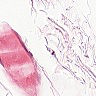
Metastatic tissue present: no